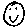
Label: smiley face